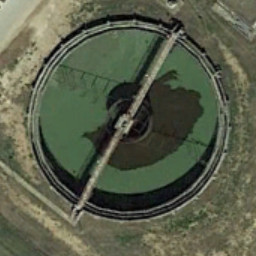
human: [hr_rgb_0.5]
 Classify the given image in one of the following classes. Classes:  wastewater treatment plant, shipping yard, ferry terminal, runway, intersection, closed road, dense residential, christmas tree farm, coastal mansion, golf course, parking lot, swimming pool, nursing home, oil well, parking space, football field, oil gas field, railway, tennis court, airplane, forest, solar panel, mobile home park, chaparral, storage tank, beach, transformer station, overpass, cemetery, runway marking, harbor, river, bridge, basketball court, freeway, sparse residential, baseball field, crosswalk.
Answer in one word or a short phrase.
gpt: wastewater treatment plant